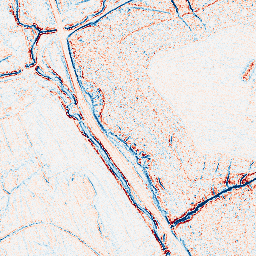
Category: edge_preserving
Decomposition family: bilateral
Decomposition parameters: d: 5
sigma_color: 25
sigma_space: 50
Upsampling method: sinc_blackman
Upsampling parameters: scale: 4
kernel_size: 16
Upsampling scale: 4